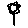
Label: flower